Interaction volume radius: 10 \u00c5
Interaction volume height: 35 \u00c5
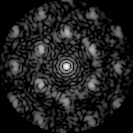
Disorder parameter: 0.5047